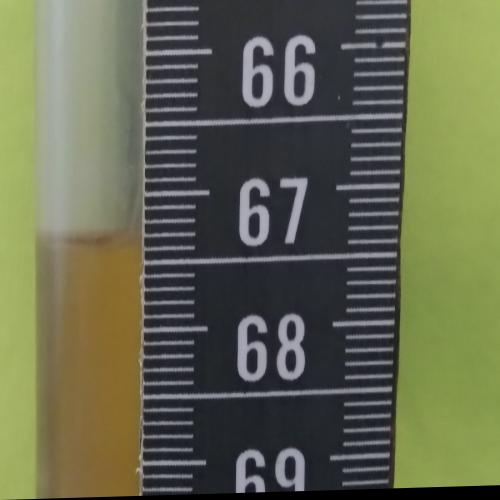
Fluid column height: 67.3 cm